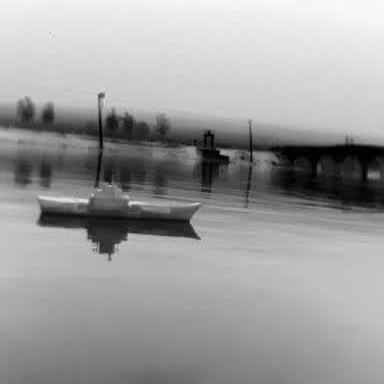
There is a warship in the infrared image.